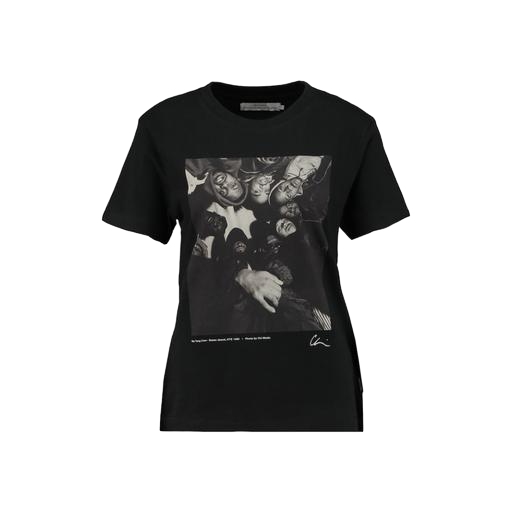
black photo printed t-shirt, black woman print t-shirt, black graphic-print t-shirt, white background